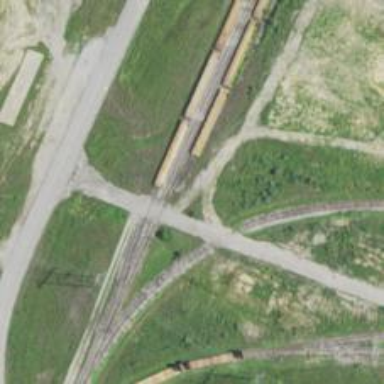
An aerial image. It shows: Railway level crossing.